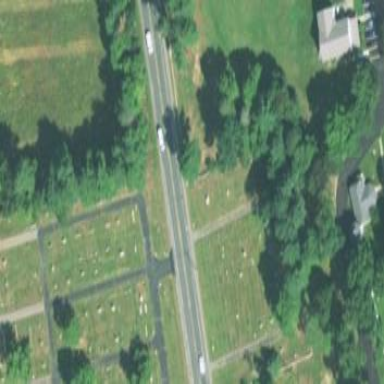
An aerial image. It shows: Cemetery.